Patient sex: M
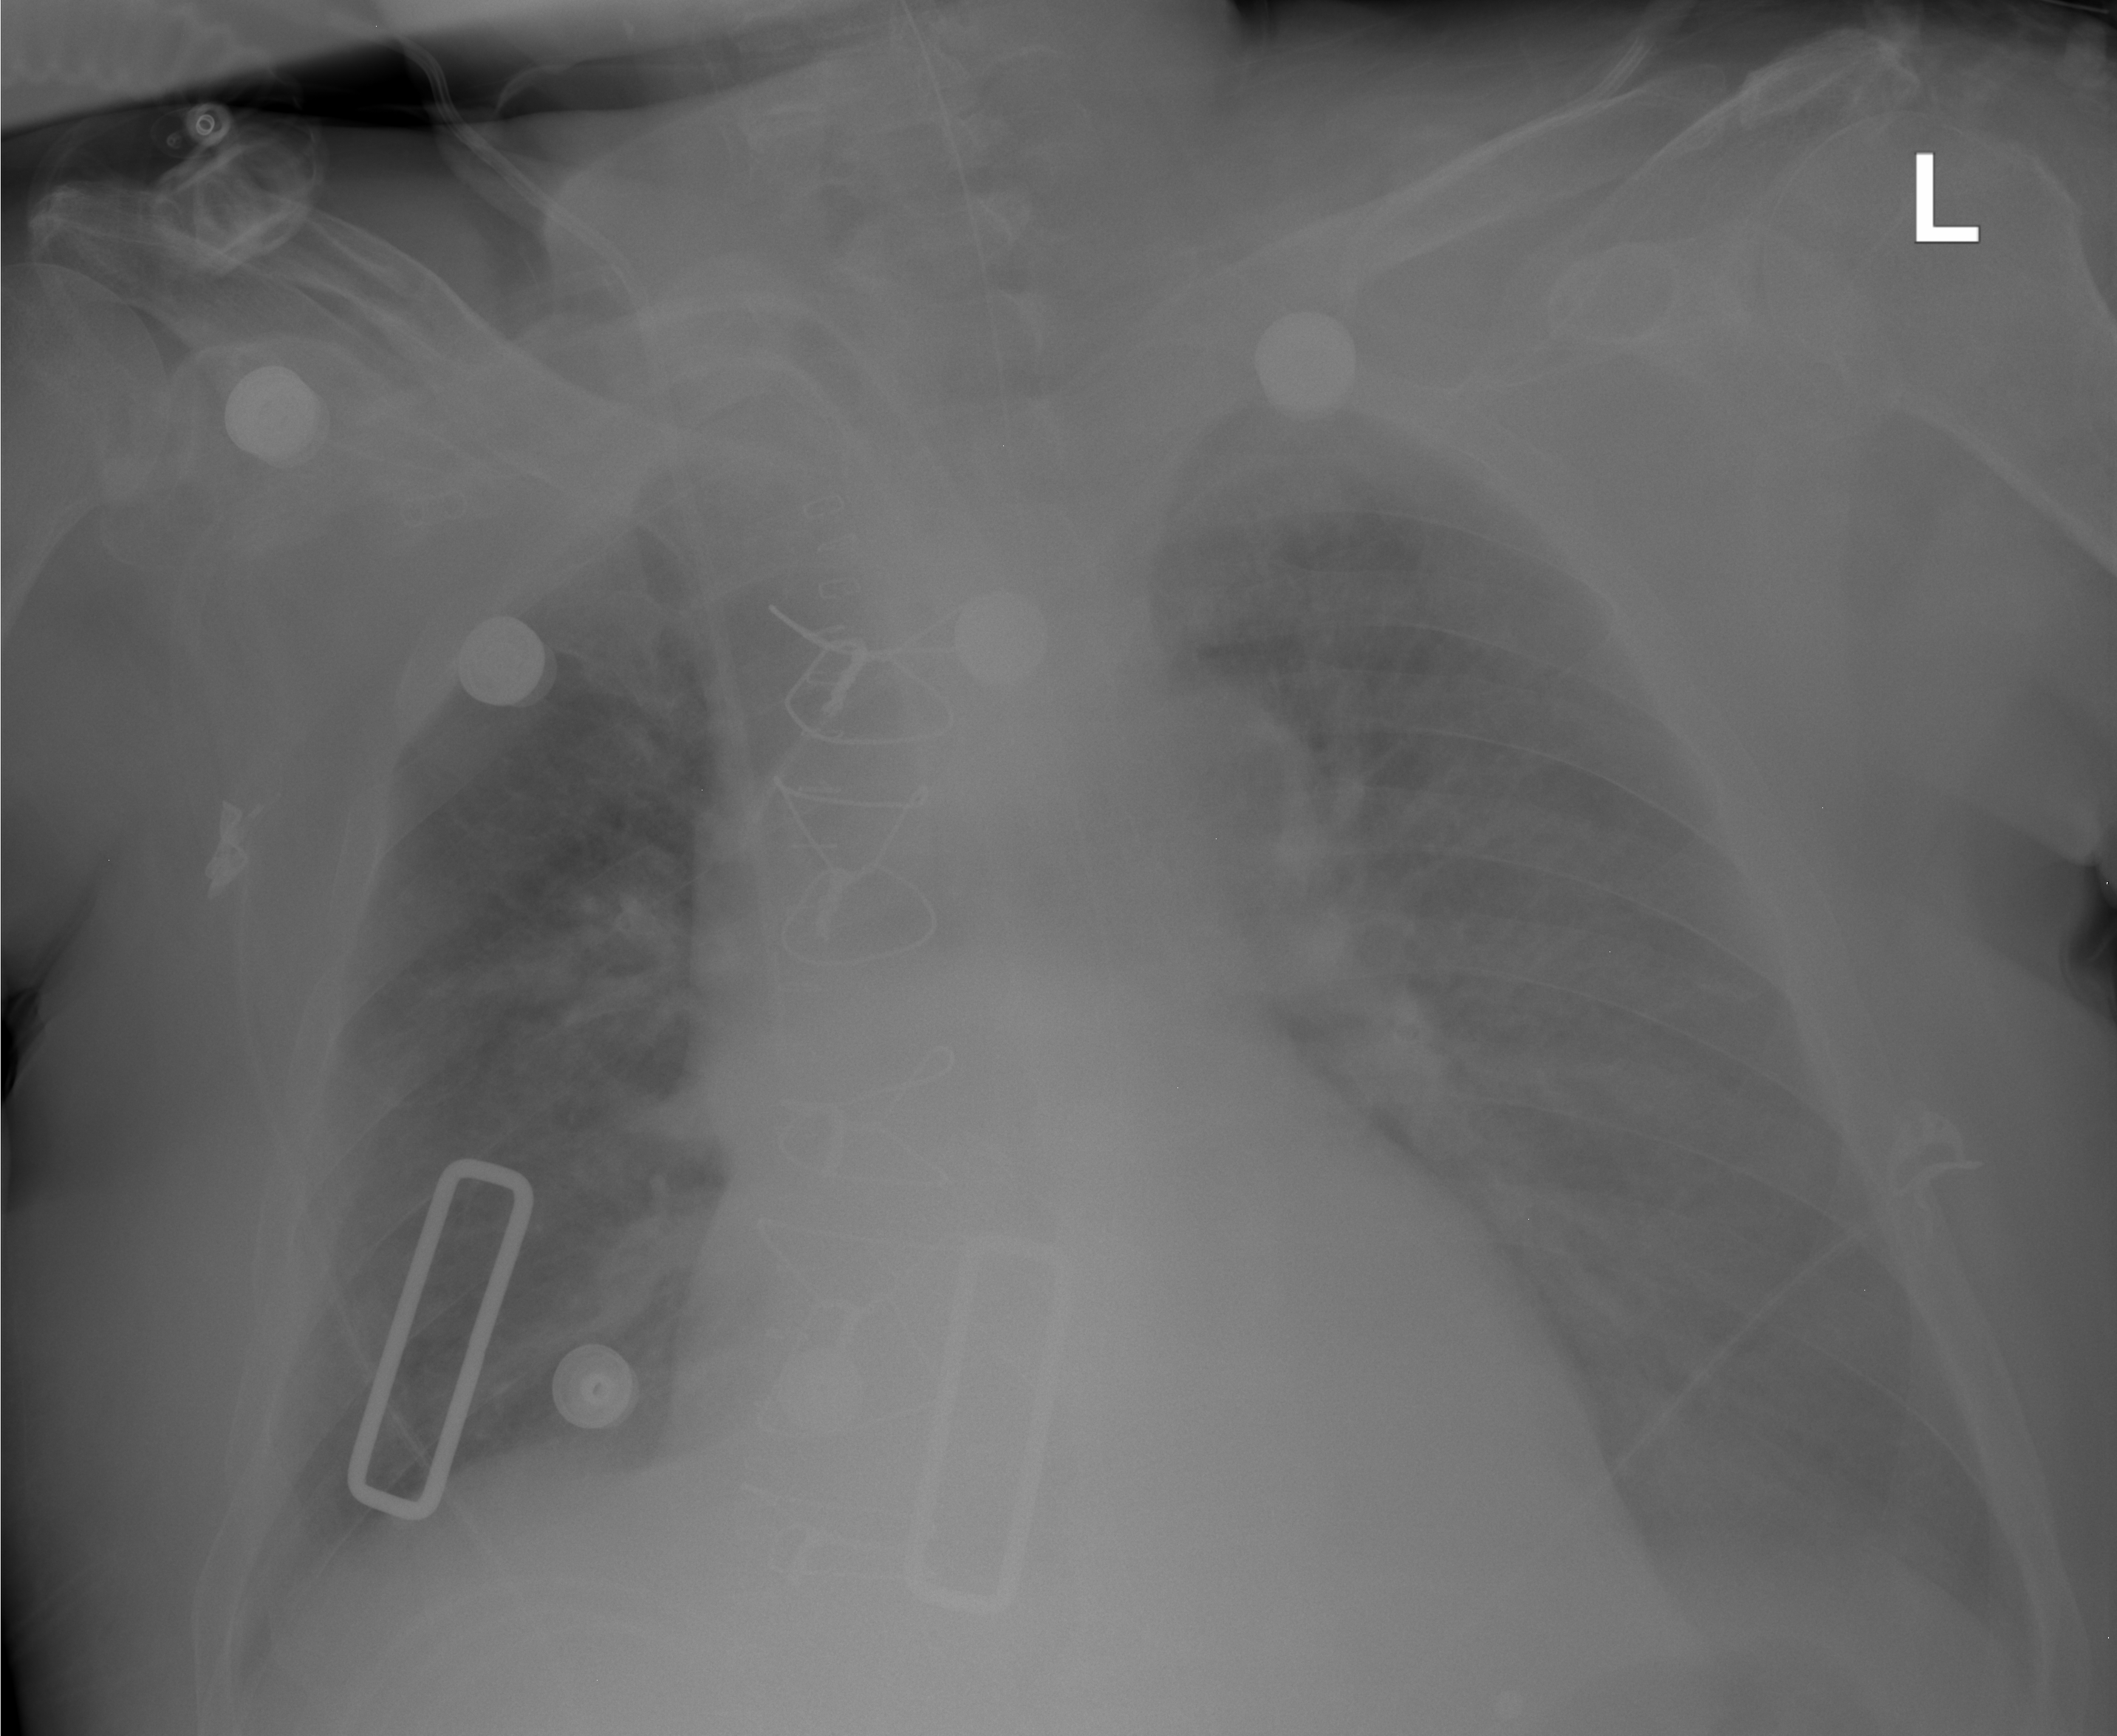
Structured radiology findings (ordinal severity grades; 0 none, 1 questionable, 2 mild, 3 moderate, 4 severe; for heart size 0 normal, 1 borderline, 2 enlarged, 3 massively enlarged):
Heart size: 2
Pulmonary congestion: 2
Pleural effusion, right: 2
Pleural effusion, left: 3
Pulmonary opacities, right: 3
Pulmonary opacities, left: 3
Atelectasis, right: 2
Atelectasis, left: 2